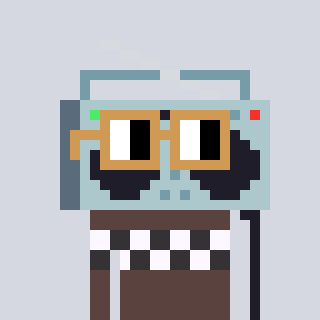
a pixel art character with square brown glasses, a boombox-shaped head and a darkbrown-colored body on a cool background